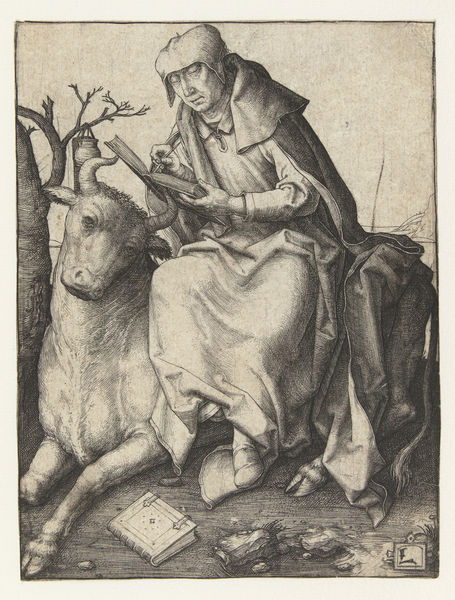
Titel: De evangelist Lukas
Künstler: Lucas van Leyden
Standort: Amsterdam
Institution: Rijksmuseum
Schlagwörter: baum, kopf, mann, sitzen, laterne, schwarz, skizze, weiss, zeichnung, mütze, ast, boden, gewand, mantel, sitzend, reiten, bücher, kuh, rind, liegend, buch, druck, stich, schwarzweiß, schreiben, mönch, hörner, schreiber, stier, schreibend, bbaum, schreibeb